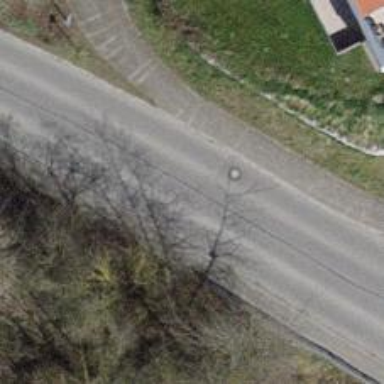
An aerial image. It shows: Tertiary road with asphalt surface.